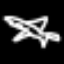
Label: airplane